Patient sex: F
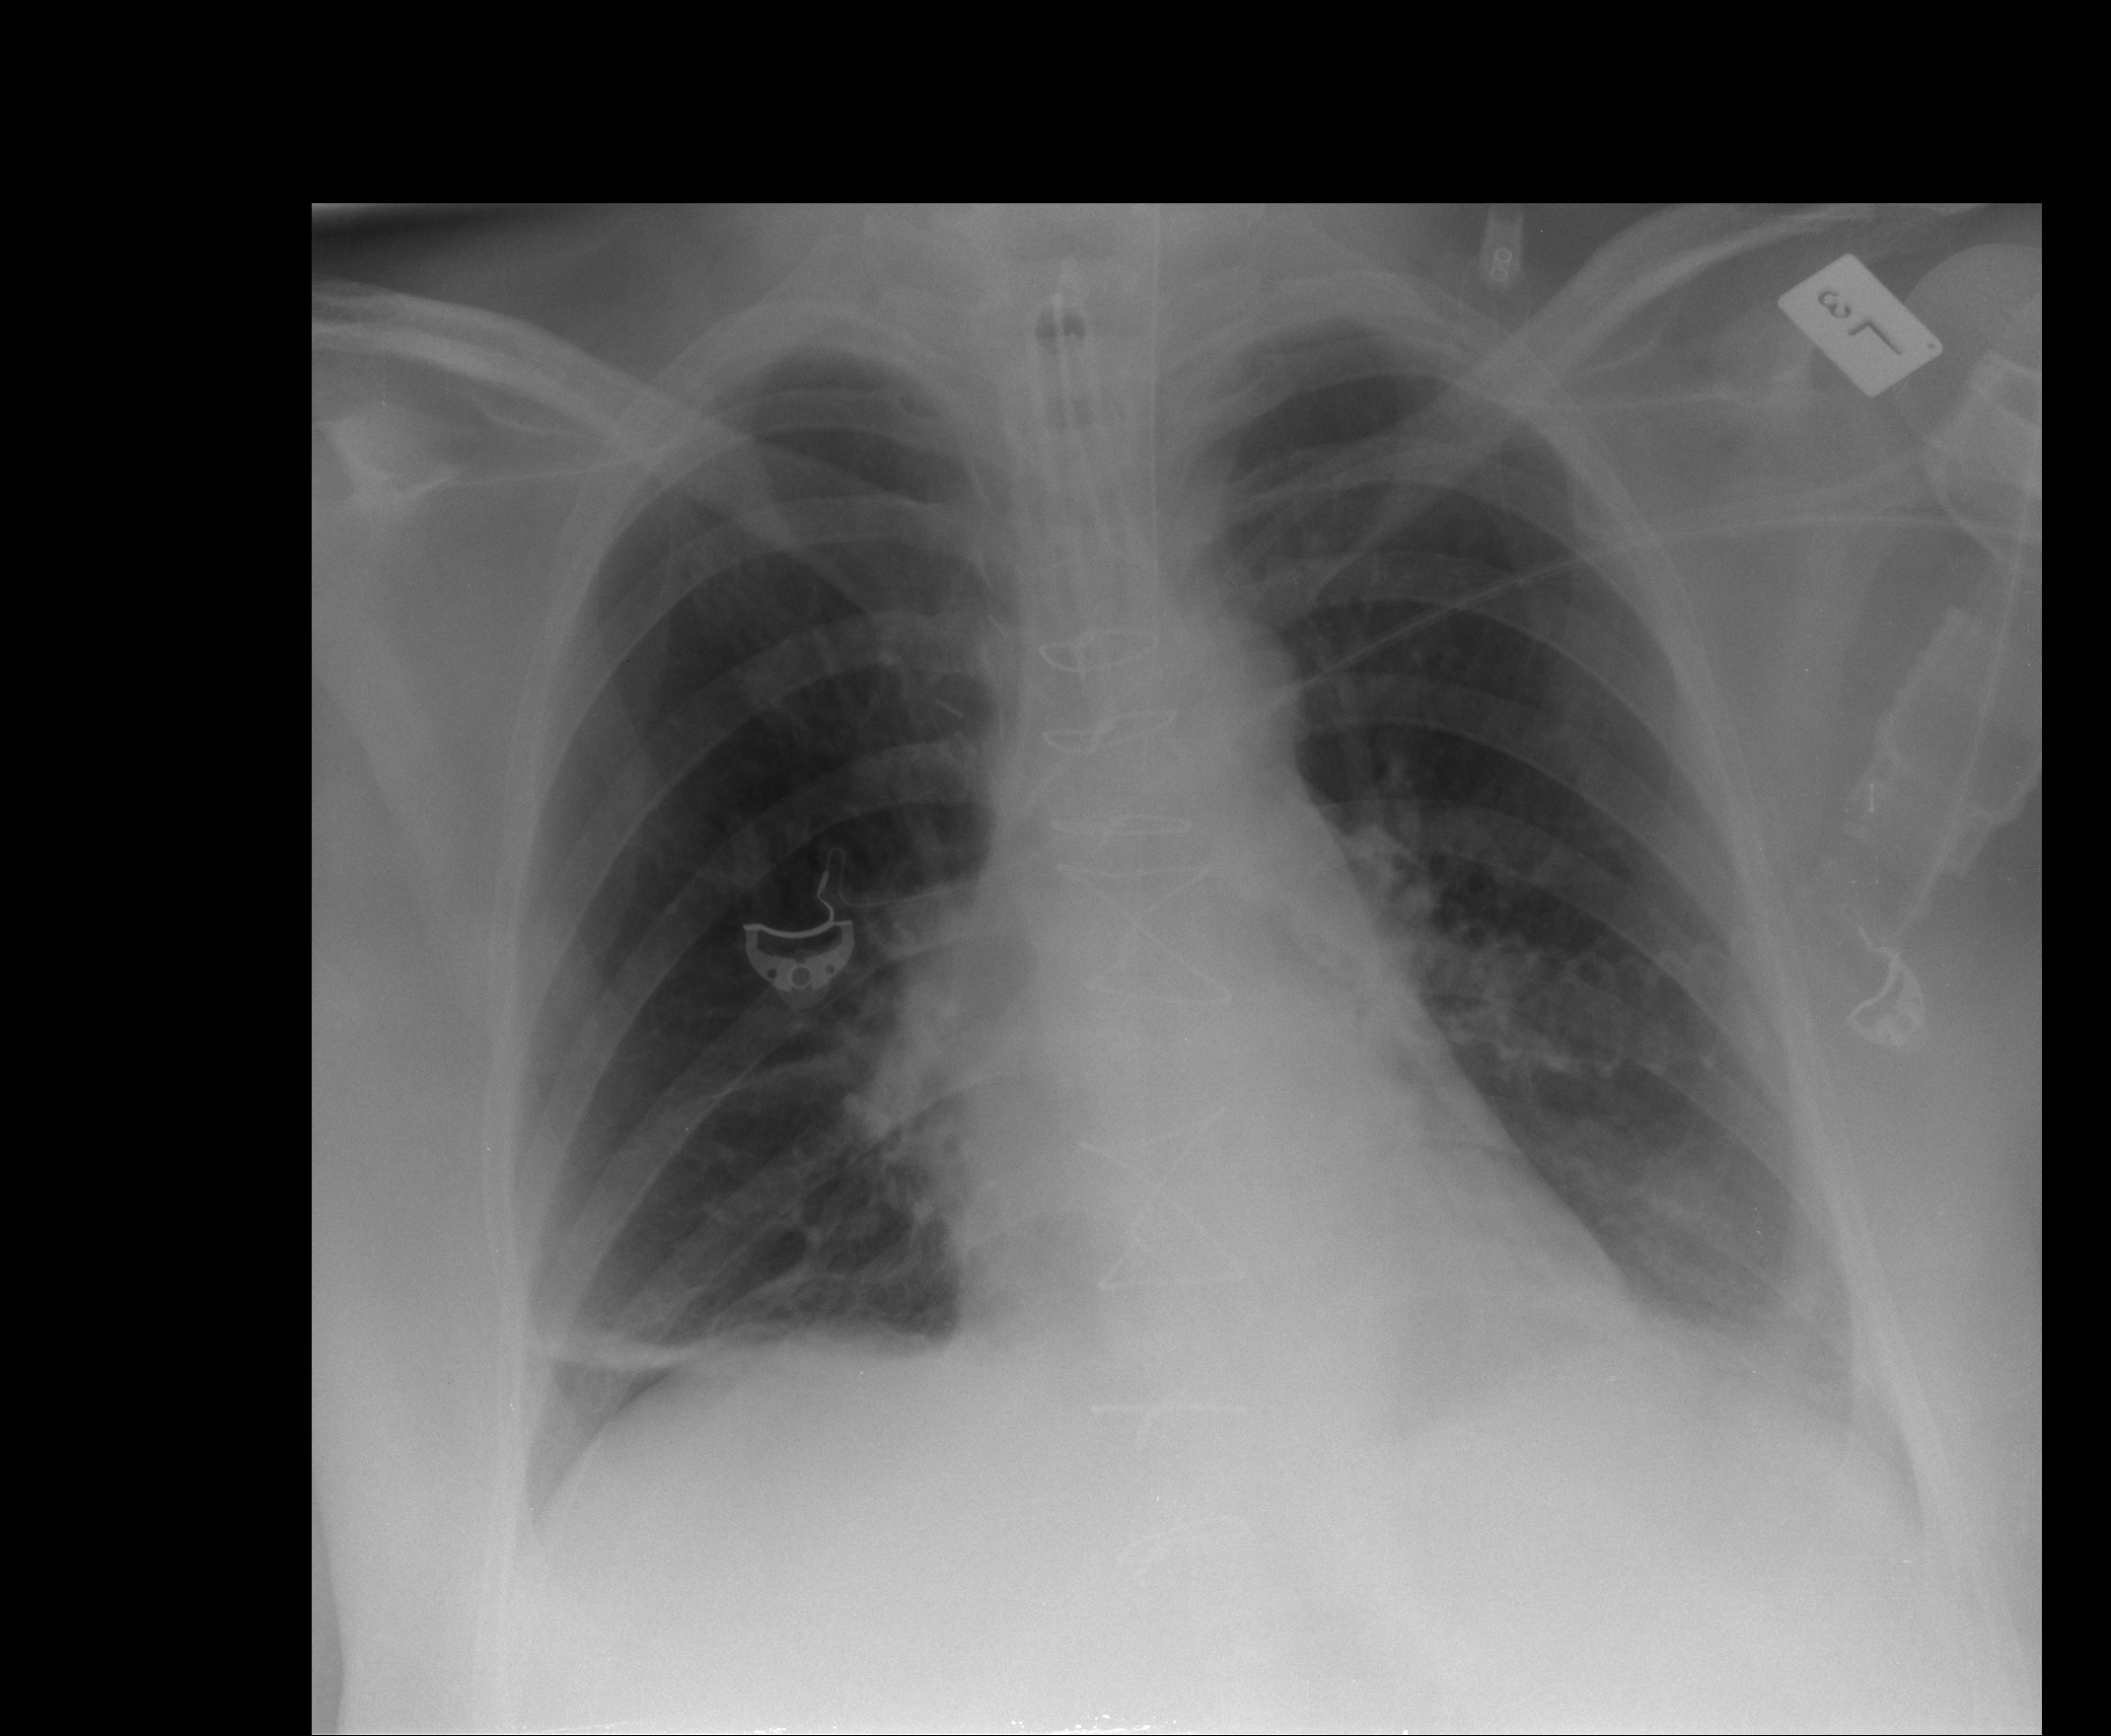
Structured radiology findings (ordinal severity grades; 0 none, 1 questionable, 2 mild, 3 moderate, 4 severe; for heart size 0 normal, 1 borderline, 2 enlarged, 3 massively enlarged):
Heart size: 0
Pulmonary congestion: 0
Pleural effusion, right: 0
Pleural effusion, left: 2
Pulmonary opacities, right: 0
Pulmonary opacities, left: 0
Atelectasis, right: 2
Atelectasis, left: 2